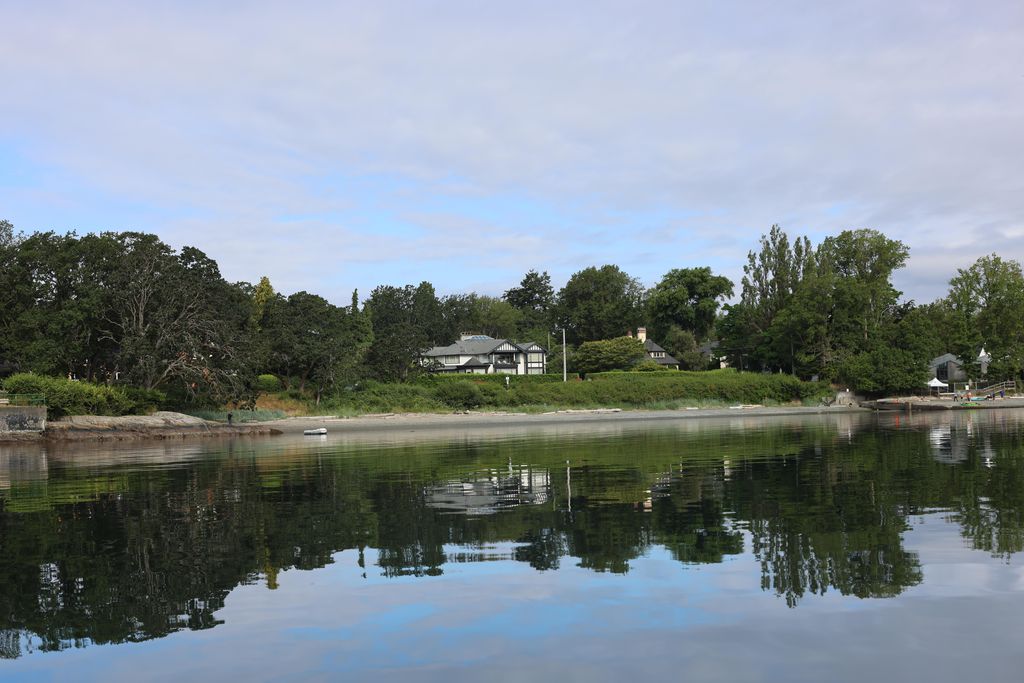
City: victoria